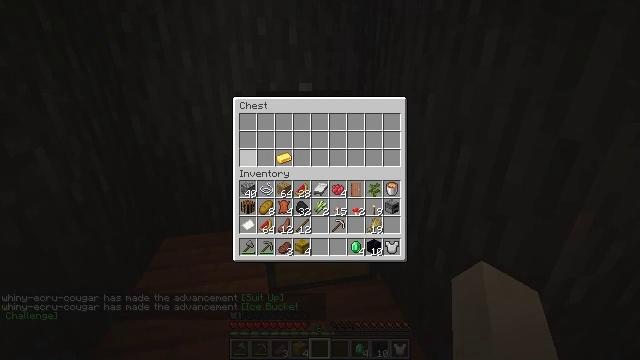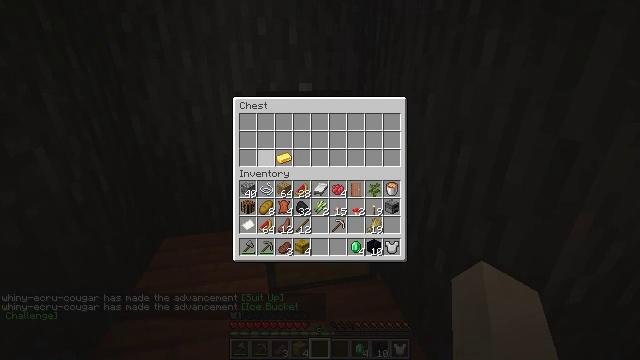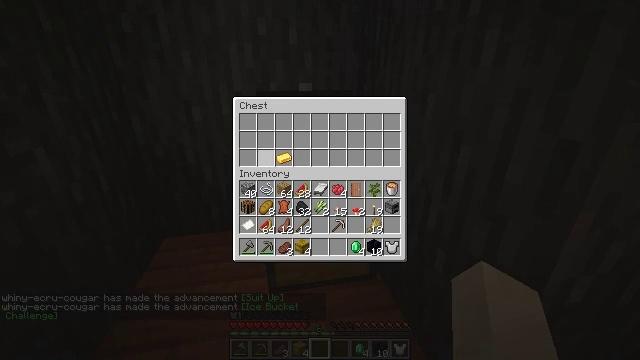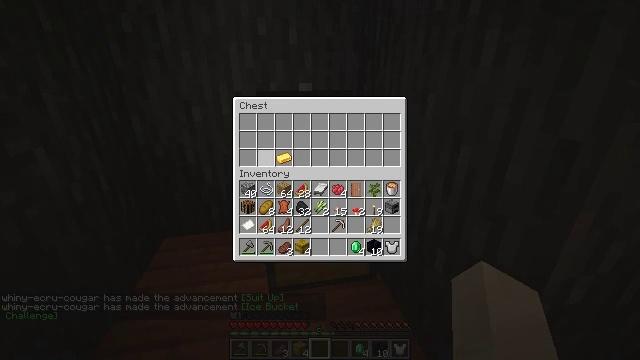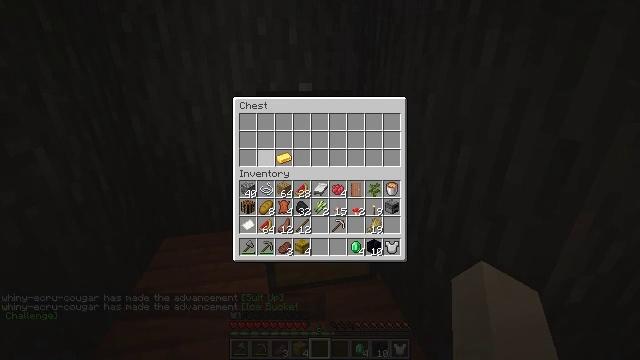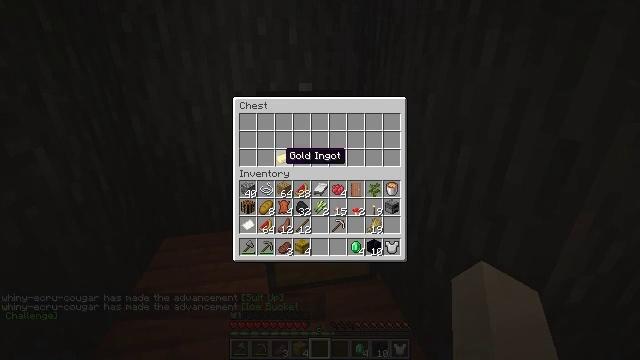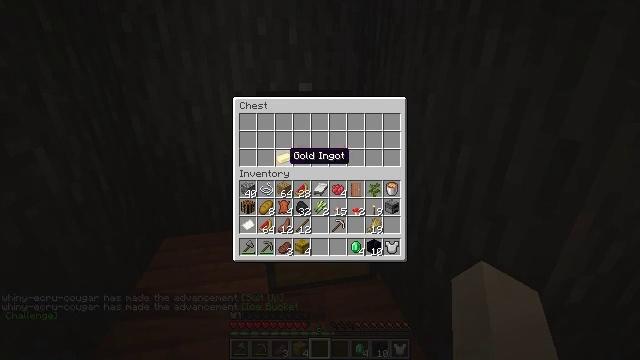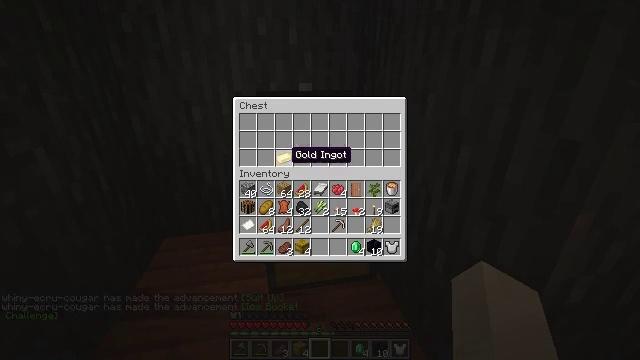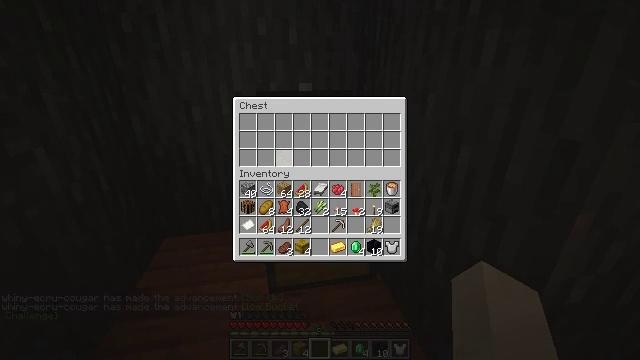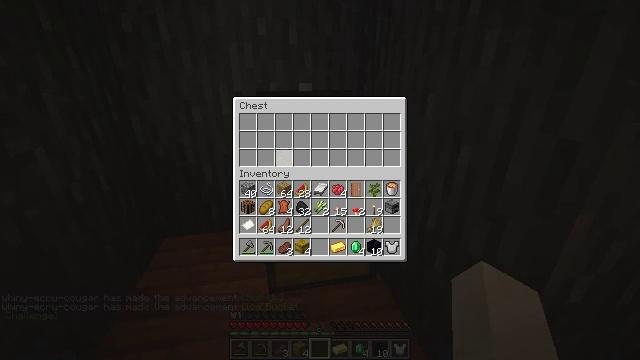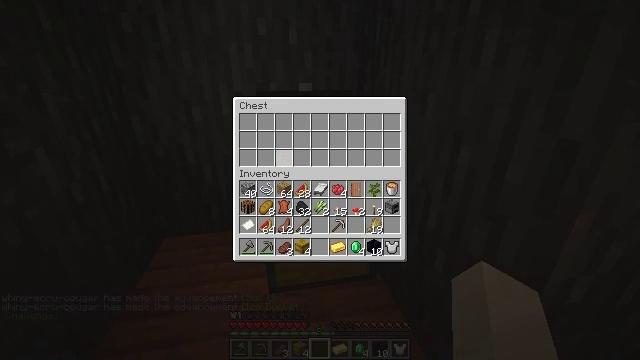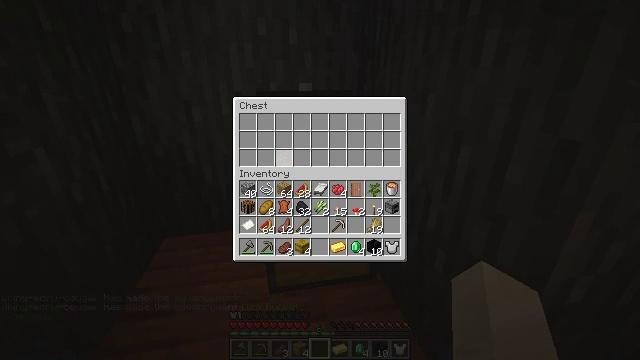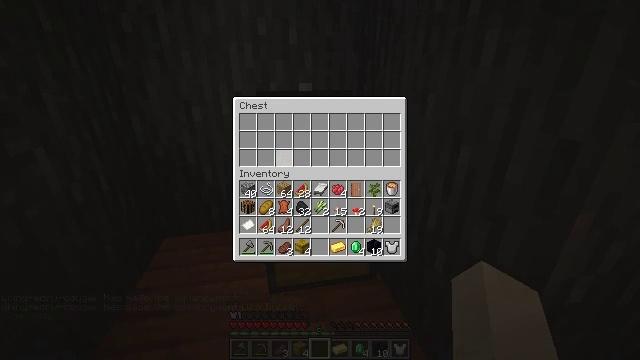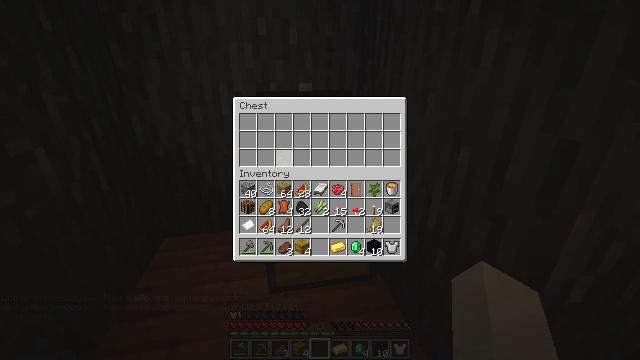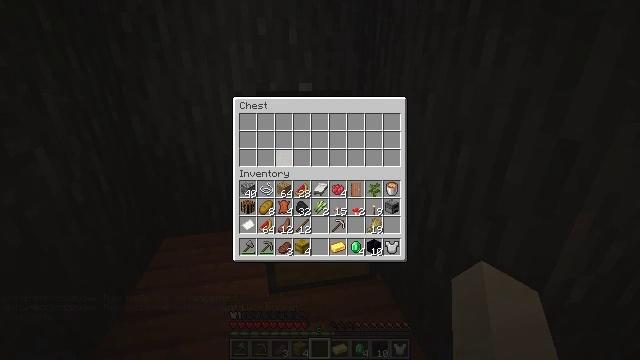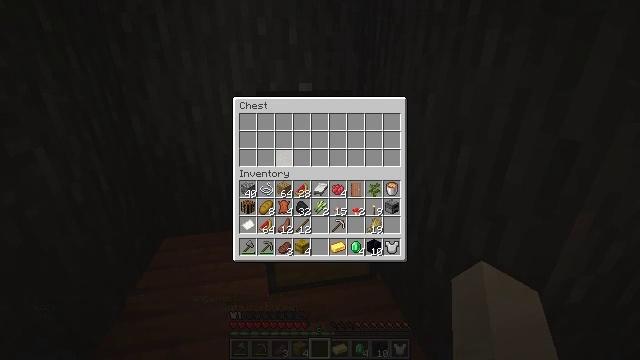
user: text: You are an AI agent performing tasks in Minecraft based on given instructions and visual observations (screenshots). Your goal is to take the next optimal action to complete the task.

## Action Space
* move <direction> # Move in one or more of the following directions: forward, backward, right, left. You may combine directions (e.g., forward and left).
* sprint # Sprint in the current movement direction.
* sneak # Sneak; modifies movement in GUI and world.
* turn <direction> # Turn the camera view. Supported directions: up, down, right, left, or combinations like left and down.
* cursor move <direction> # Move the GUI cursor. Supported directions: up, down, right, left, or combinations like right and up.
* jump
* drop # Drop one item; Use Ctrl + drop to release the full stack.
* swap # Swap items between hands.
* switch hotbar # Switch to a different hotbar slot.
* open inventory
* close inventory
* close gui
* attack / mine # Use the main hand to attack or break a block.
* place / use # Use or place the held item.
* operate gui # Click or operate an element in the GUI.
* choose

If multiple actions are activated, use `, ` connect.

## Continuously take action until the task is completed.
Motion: motion action
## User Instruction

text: Mine the grindstone block.
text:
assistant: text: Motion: sneak, cursor move right
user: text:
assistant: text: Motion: sneak
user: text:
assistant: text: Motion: sneak
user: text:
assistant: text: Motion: sneak
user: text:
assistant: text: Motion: sneak, cursor move right
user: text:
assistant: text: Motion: sneak
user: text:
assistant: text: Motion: sneak
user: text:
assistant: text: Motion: sneak, operate gui
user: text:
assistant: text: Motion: sneak, operate gui
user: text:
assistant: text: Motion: sneak, operate gui
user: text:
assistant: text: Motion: sneak
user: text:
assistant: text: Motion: sneak
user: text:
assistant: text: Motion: sneak
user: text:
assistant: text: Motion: sneak
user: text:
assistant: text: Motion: sneak
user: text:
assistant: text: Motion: sneak
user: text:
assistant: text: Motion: sneak
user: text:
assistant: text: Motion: no_op
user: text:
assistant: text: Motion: no_op
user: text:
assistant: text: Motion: no_op
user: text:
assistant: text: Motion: no_op
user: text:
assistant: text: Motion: turn right
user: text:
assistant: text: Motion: turn right
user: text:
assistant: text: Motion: turn right
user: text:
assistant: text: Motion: turn right
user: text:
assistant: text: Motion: turn right
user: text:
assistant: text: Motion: turn right
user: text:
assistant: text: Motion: move forward, turn right
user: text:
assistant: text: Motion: move forward
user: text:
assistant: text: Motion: move forward